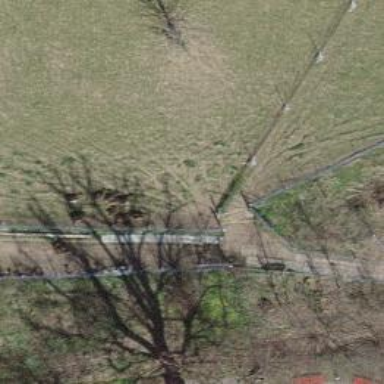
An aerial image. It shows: Fence.